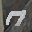
Label: 7